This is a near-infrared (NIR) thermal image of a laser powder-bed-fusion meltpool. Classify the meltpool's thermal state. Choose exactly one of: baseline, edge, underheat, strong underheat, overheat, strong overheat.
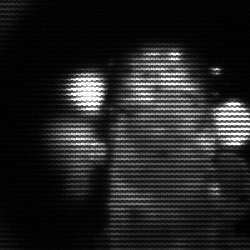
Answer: strong underheat